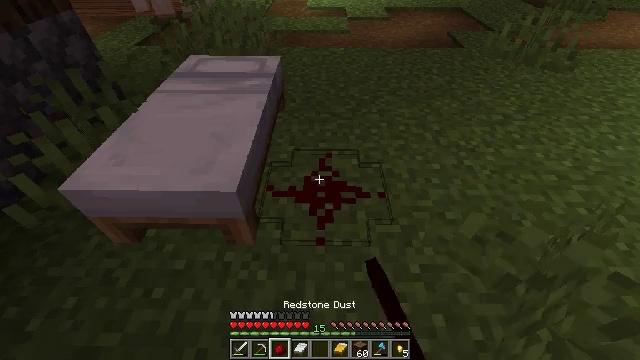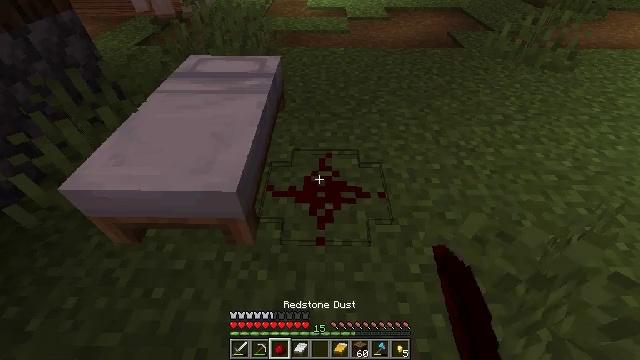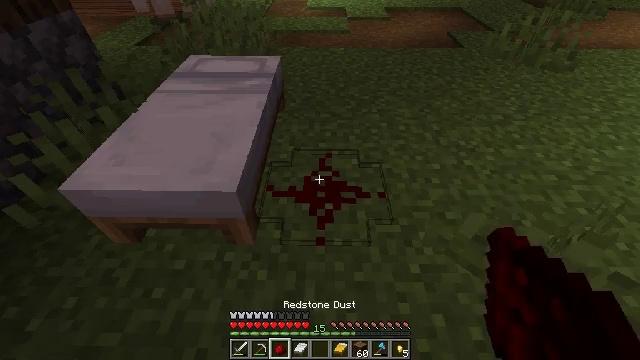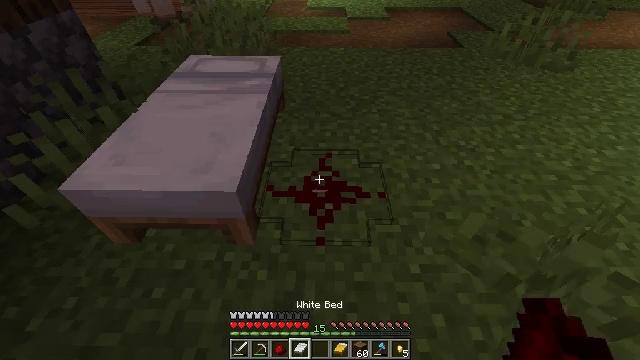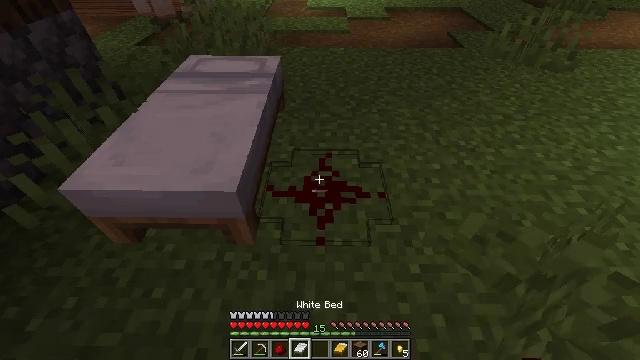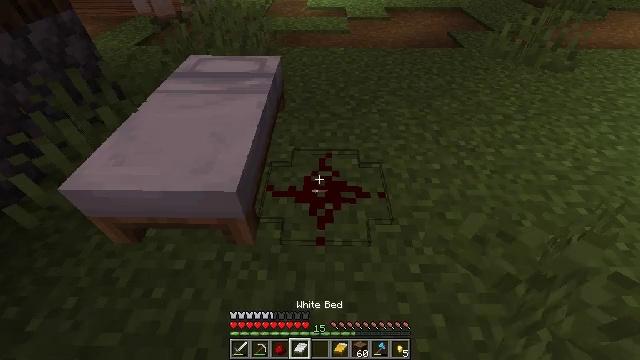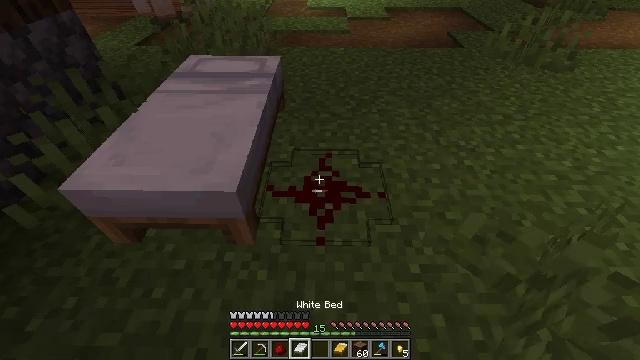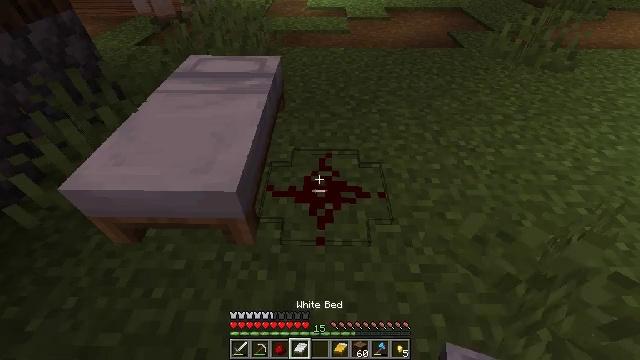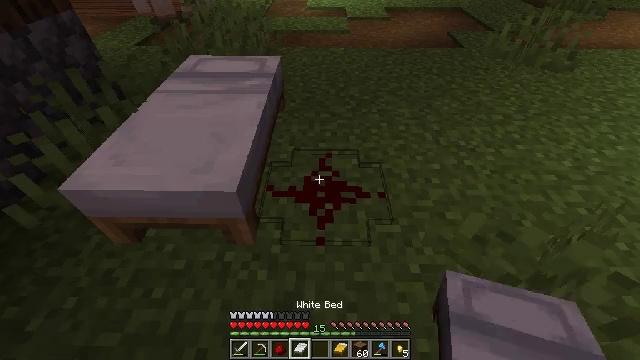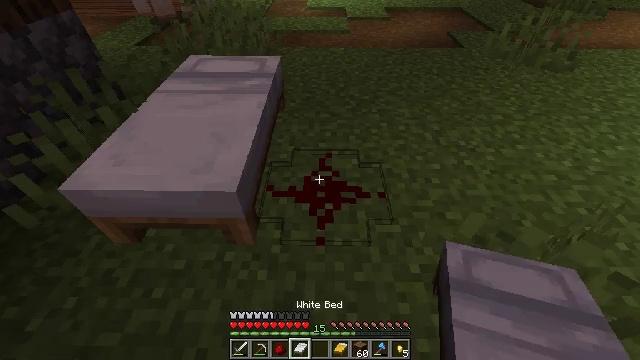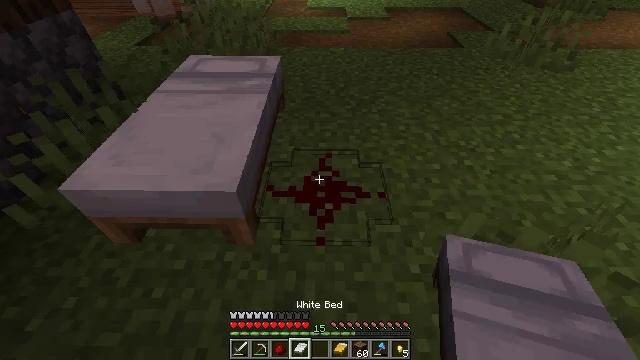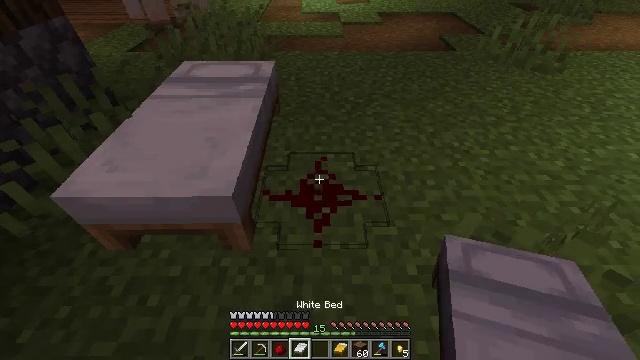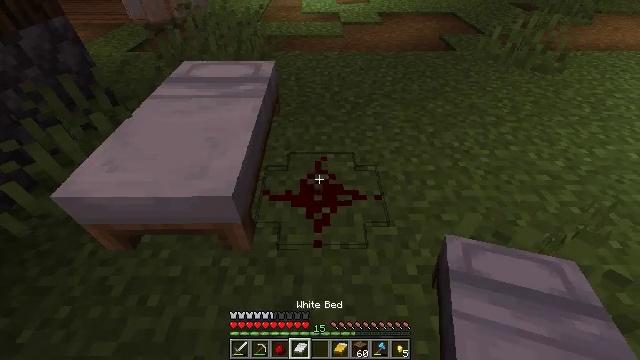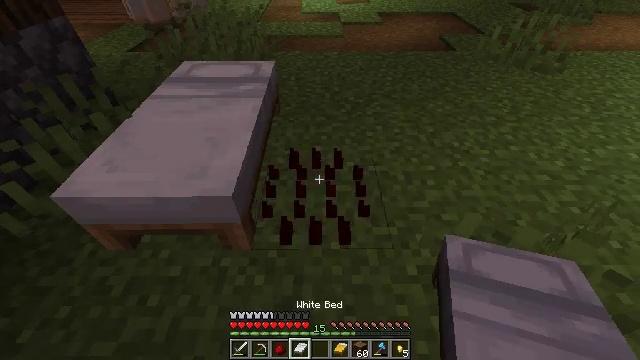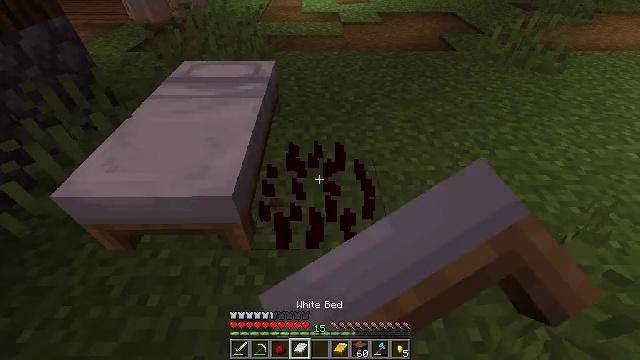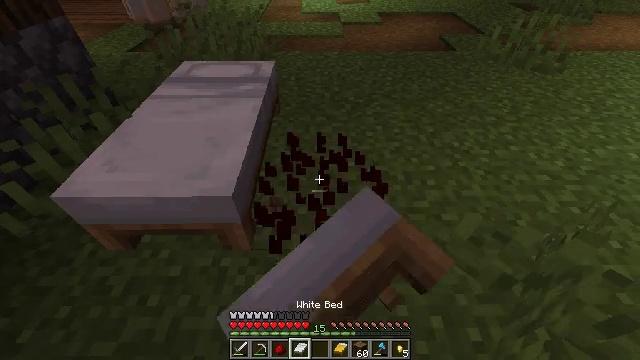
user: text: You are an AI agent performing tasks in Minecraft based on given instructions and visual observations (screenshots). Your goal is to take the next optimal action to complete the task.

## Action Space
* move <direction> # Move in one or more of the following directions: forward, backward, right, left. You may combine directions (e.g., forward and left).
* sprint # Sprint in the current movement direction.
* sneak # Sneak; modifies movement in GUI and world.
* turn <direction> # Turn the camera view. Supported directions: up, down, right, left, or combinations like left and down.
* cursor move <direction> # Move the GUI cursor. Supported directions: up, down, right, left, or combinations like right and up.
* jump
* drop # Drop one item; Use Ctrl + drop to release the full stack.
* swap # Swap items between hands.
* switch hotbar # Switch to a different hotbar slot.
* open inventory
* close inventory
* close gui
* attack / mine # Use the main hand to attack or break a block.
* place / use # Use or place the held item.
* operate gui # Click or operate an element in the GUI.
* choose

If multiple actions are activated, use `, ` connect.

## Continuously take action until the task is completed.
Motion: motion action
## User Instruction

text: Break the redstone wire to disrupt circuits.
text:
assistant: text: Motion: no_op
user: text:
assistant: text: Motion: no_op
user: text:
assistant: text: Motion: no_op
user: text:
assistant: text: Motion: no_op
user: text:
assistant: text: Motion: no_op
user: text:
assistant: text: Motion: no_op
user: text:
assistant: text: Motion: no_op
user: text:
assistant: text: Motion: no_op
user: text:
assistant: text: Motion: no_op
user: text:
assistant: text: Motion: no_op
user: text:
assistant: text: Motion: turn right
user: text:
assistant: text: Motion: no_op
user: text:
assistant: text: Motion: attack / mine
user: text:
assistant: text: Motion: attack / mine
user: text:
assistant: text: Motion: no_op
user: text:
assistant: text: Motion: no_op
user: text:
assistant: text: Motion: no_op
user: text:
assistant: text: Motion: use / place